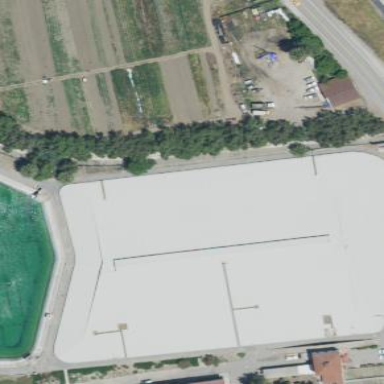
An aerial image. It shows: Reservoir of water located at wastewater plant. It is man-made structure.